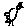
Label: bird